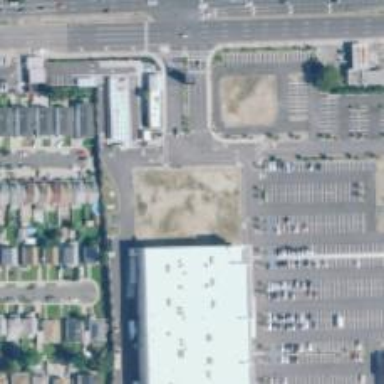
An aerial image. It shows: Supermarket.